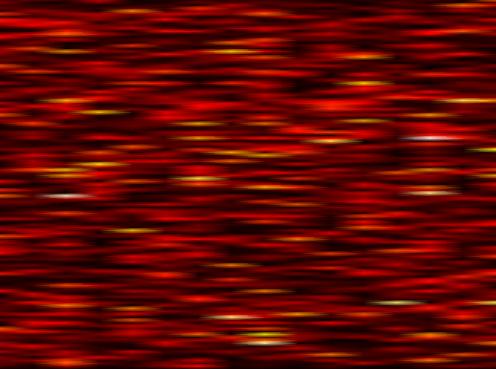
Label: WOLA